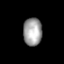
Tissue: skin
Cell type: Epithelial cells
Senescence score: 0.2471
Nuclear area (px): 510
Mean DAPI intensity: 160.961